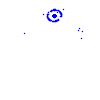
Particle: pion